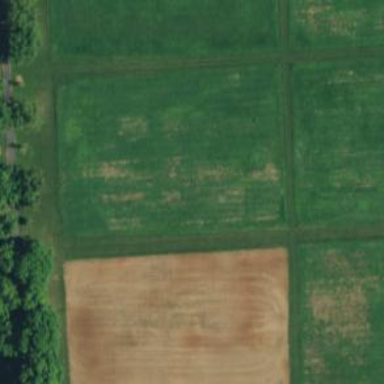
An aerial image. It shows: Pasture used as meadow.